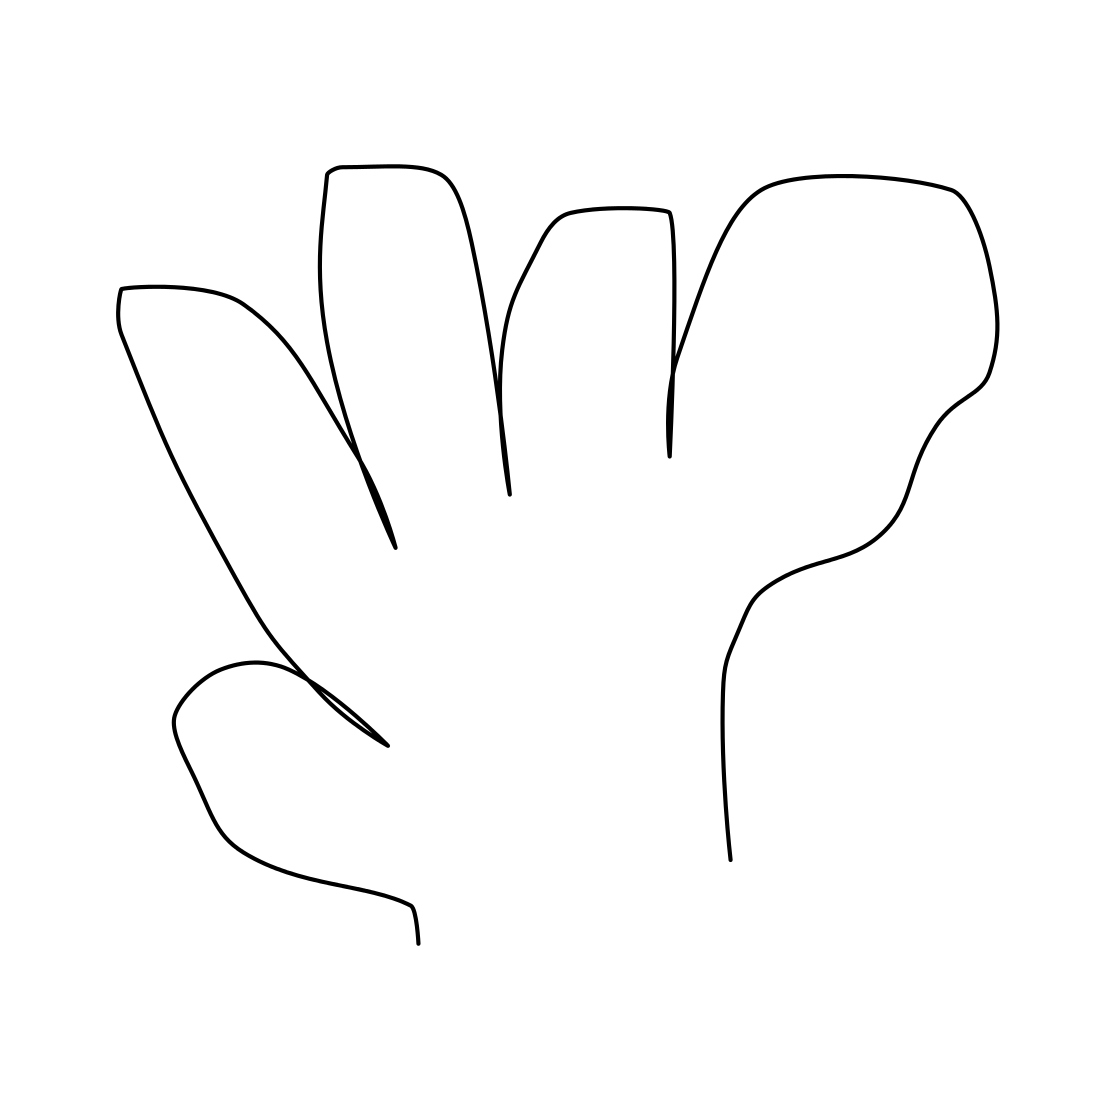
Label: hand